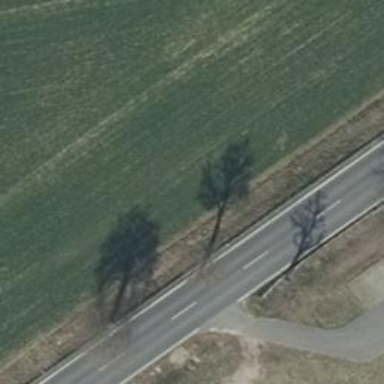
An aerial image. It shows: Deciduous broadleaved tree.